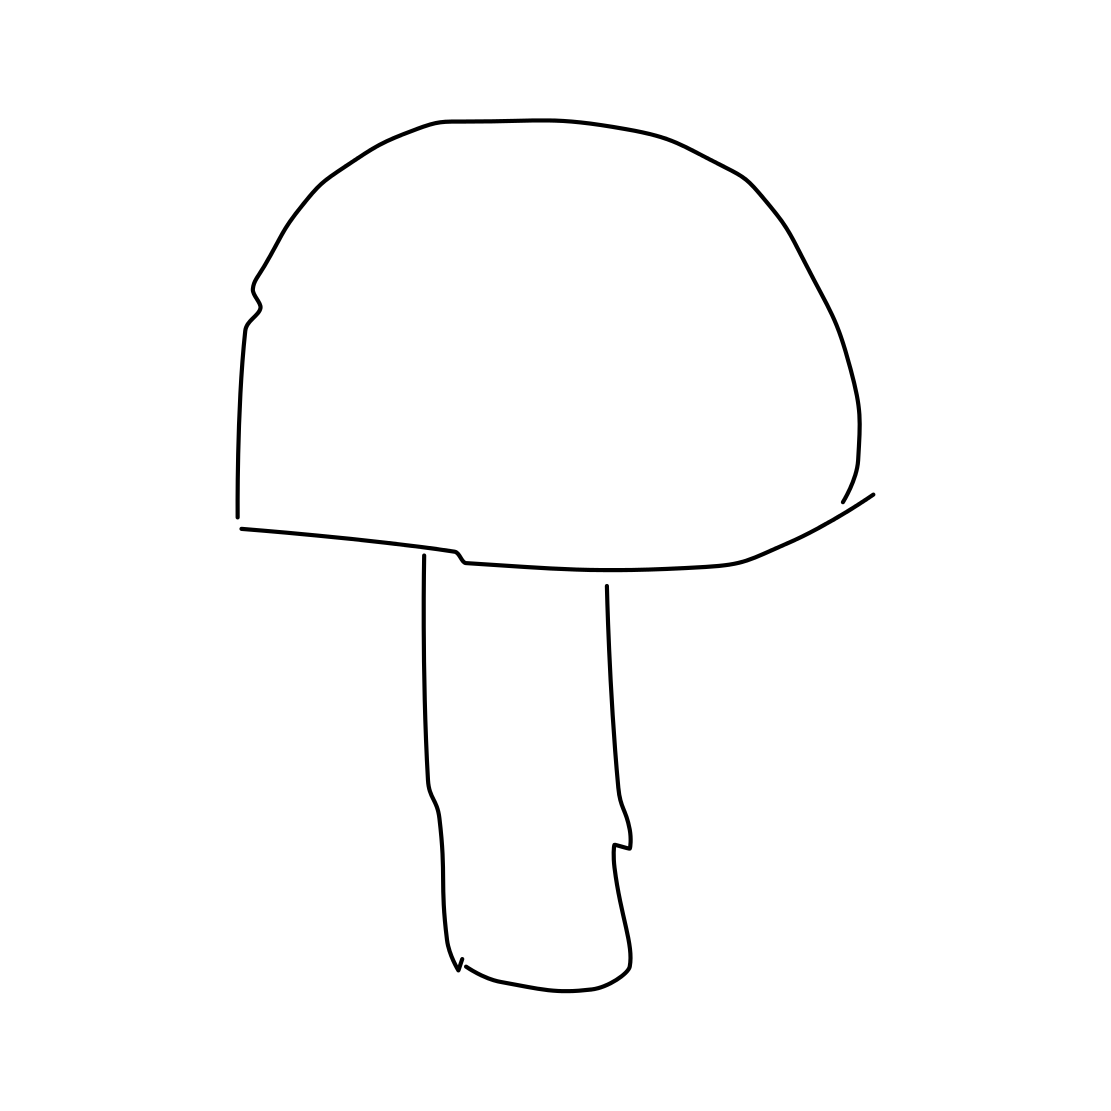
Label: mushroom